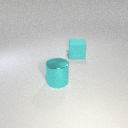
large cyan metal cylinder in front of large cyan rubber cube